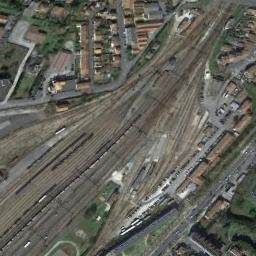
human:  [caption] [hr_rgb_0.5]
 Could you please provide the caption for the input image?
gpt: The railway station is next to some buildings and trees .

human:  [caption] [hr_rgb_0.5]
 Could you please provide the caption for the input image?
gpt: There is a railway station in the crowded city .

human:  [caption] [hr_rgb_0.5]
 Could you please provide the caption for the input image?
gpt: The railway station with lots of railways is surrounded by a residential area and some trains are on the railways .

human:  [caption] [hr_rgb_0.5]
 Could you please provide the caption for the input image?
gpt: There are many buildings beside the railway station .

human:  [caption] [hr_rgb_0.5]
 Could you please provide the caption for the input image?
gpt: There are some brown buildings around the railway station .